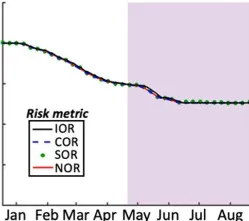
The risk that an infectious case introduced at each stage of the vaccination campaign initiates an outbreak, if travel restrictions and other non-pharmaceutical interventions are removed. 2e). D; Analogous to panel a but using vaccination data for Israel with a mean. (see Fig. 2f). Ticks on the x-axes refer to the starts of the months labelled. Parameter values are shown in Table 1.
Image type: pathology (immunostaining)